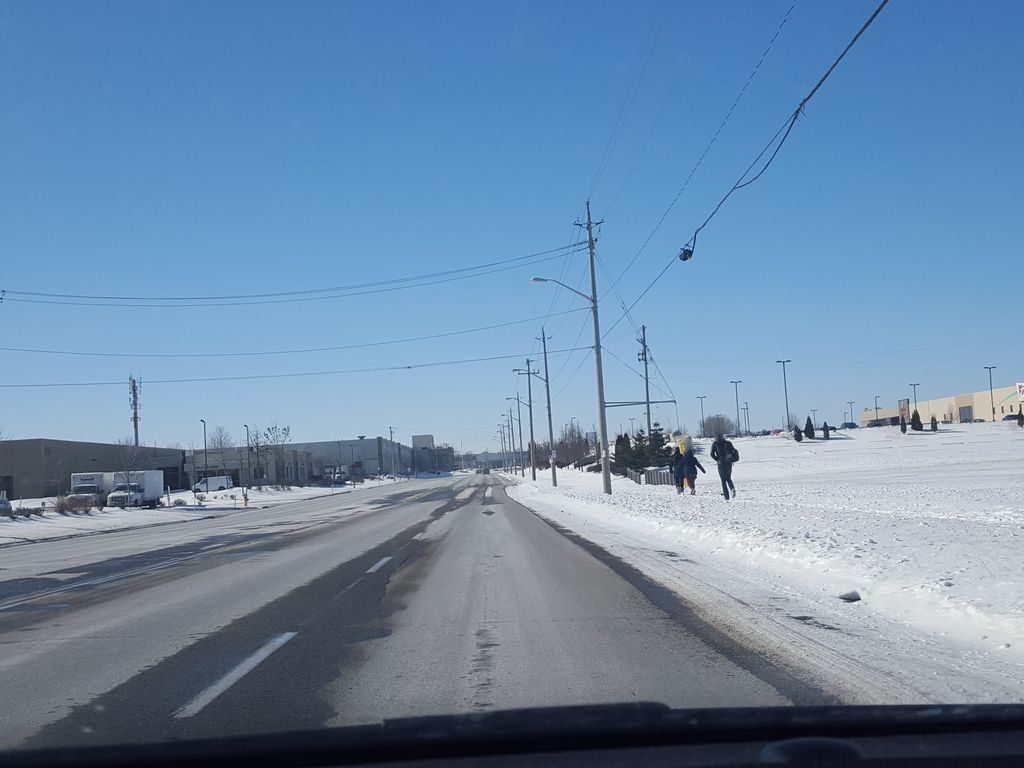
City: kitchener-waterloo